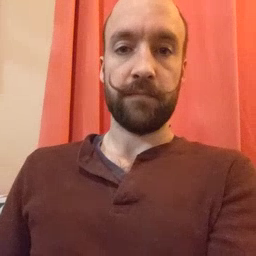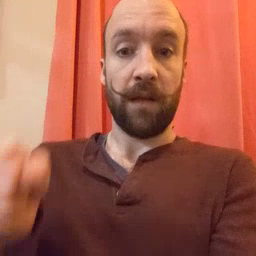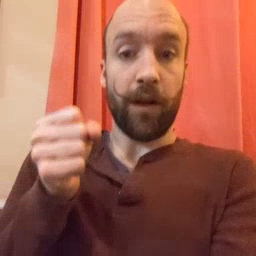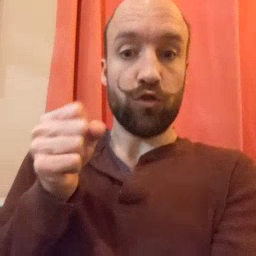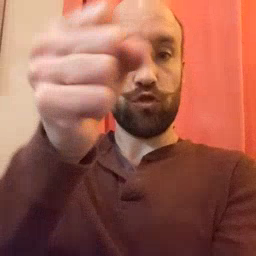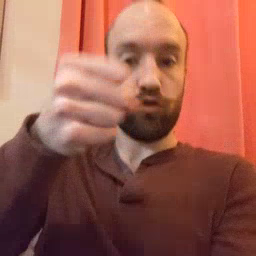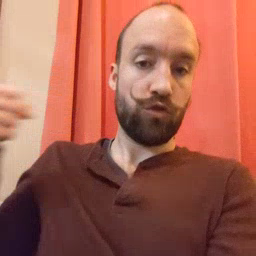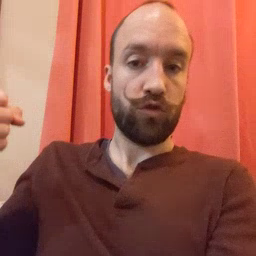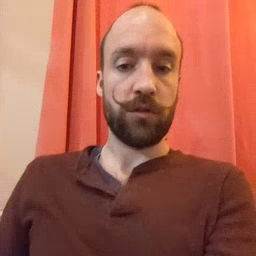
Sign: refrigerator